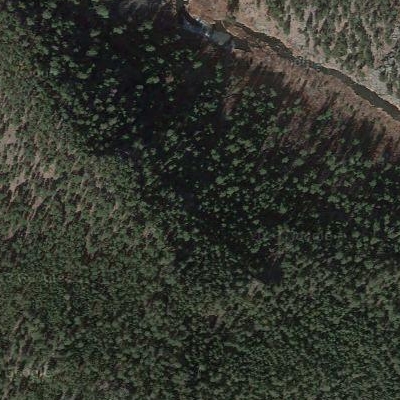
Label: eForest